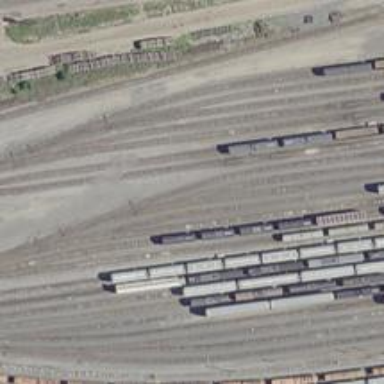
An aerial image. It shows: Railway yard in service.